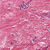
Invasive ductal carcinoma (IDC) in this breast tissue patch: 0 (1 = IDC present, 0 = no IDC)